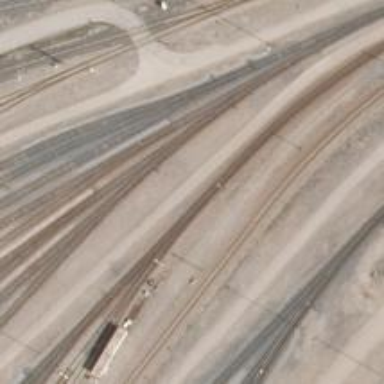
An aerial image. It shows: Railway yard in service.